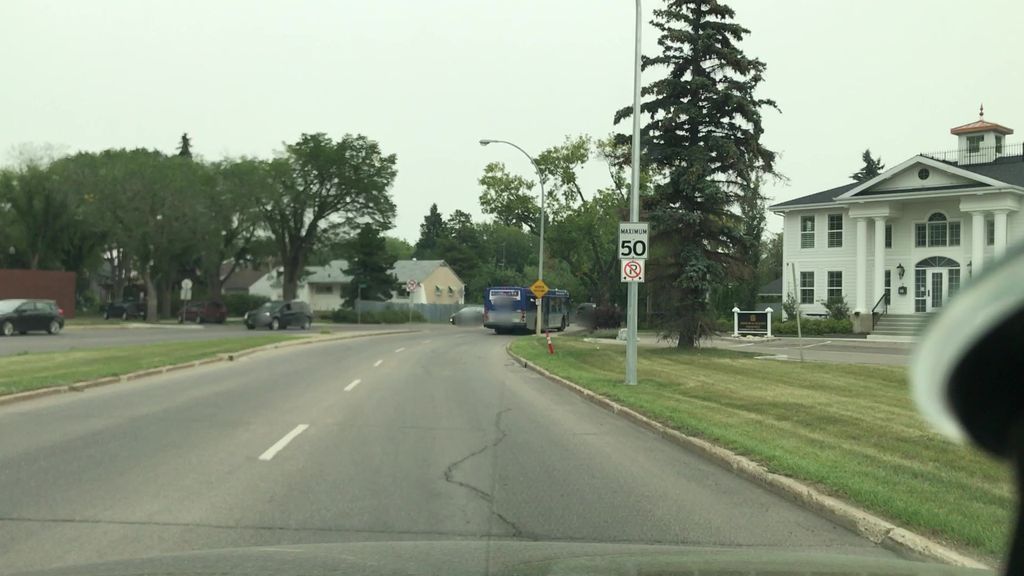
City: edmonton